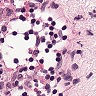
Metastatic tissue present: no